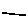
Label: line